Chest X-ray:
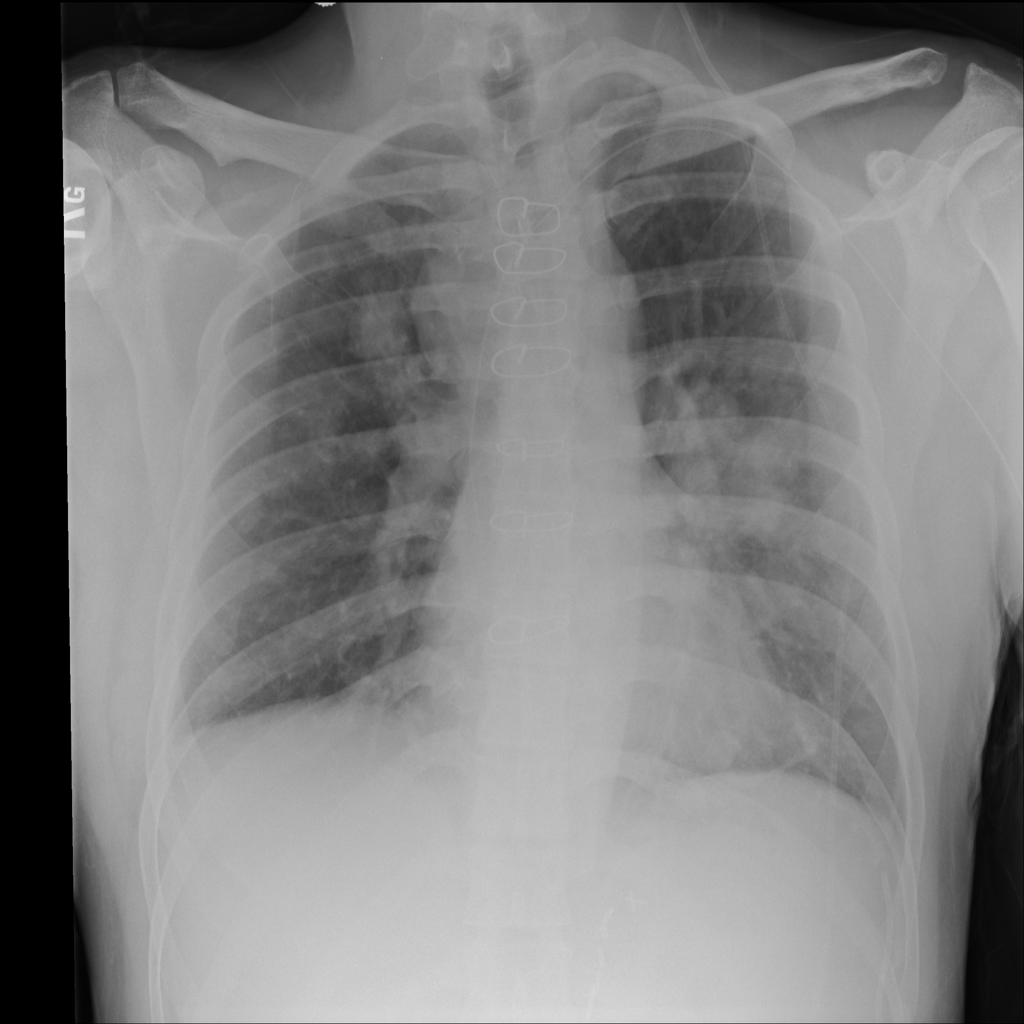
Findings: Effusion, Diffuse Nodule
No abnormal finding: no